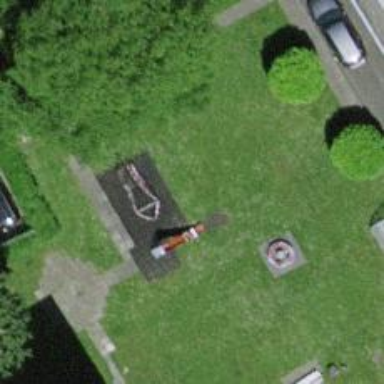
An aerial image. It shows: Playground area for leisure land.